Question: Count the number of objects in the diagram.
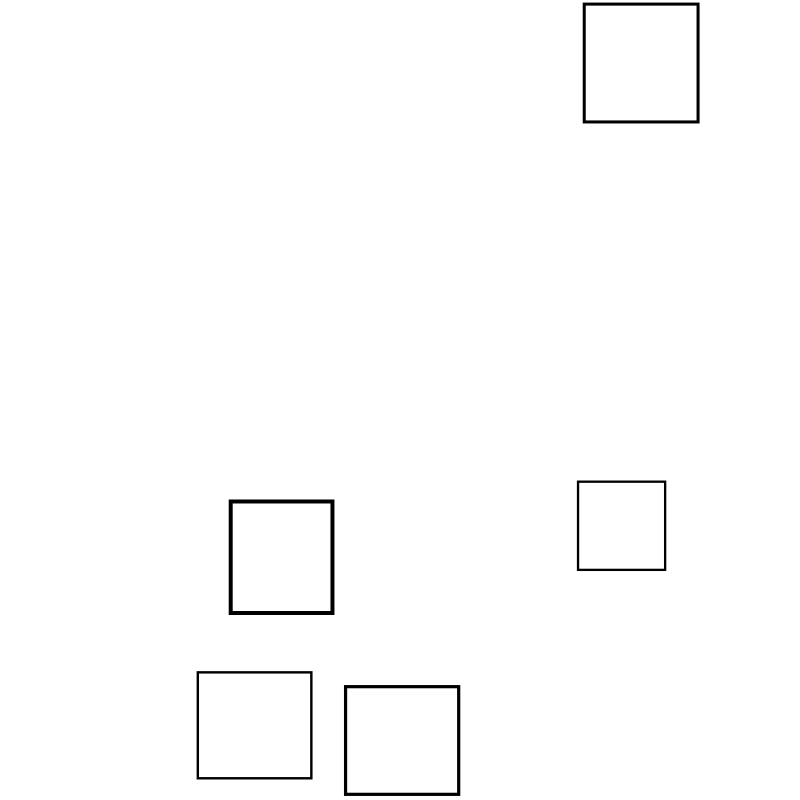
Answer: 5